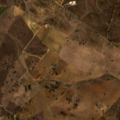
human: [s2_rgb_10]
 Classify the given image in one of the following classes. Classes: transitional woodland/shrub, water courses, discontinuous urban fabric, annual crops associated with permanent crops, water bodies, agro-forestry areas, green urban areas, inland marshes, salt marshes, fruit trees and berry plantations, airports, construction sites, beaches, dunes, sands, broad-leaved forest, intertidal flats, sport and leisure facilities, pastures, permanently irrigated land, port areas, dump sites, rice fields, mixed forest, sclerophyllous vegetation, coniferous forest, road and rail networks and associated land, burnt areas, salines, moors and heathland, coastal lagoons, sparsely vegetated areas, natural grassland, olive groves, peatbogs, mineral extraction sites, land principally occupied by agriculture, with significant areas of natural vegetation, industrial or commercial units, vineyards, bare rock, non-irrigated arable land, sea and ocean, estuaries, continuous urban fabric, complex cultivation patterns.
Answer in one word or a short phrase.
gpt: non-irrigated arable land, agro-forestry areas, transitional woodland/shrub